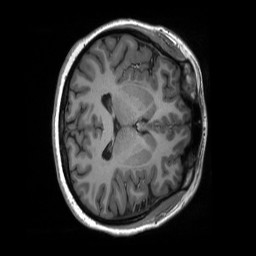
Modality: T1w
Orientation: axial
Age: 19
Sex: female
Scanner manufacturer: siemens
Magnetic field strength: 3 T
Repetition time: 2.3 s
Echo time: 0.00298 s